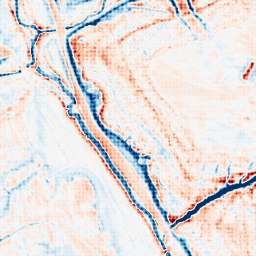
Category: edge_preserving
Decomposition family: anisotropic_diffusion
Decomposition parameters: iterations: 50
kappa: 10
gamma: 0.15
Upsampling method: sinc_hamming
Upsampling parameters: scale: 8
kernel_size: 8
Upsampling scale: 8